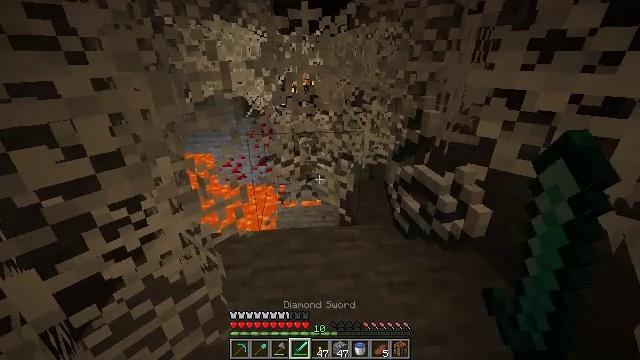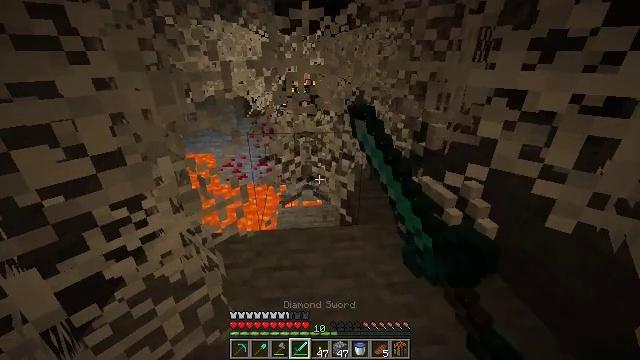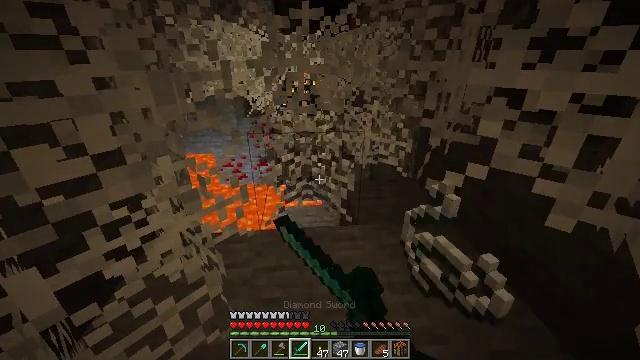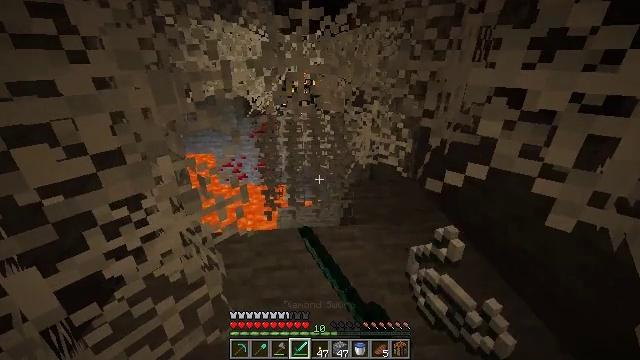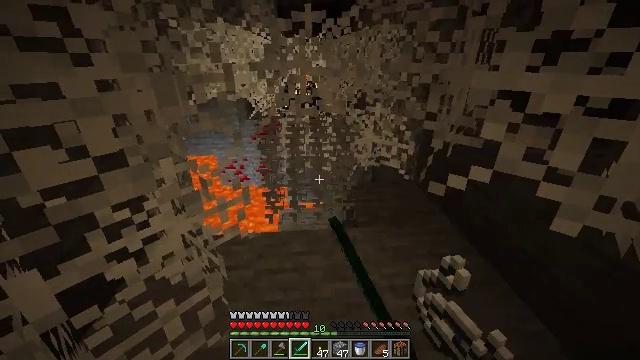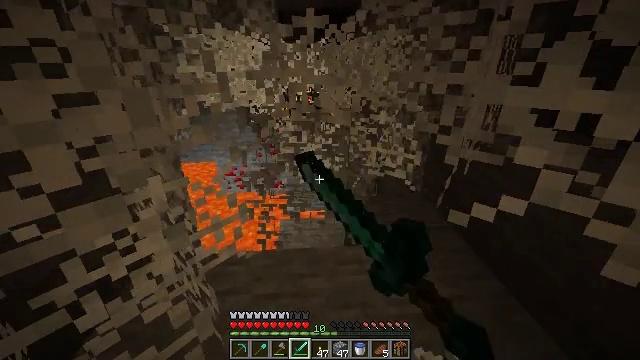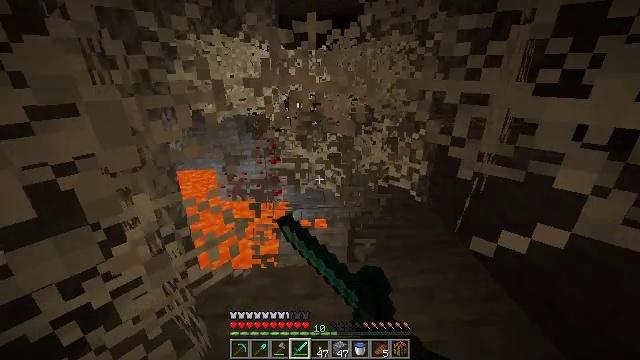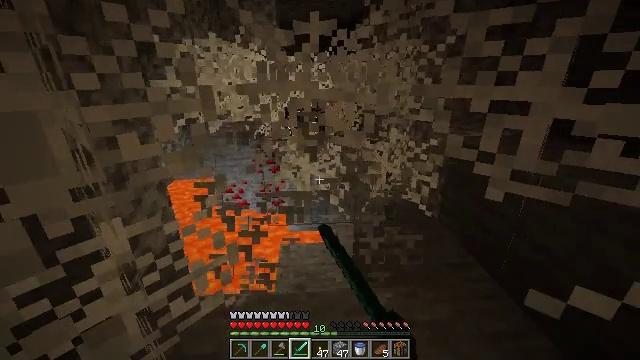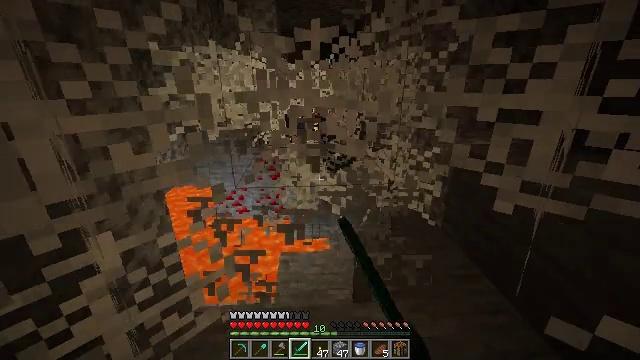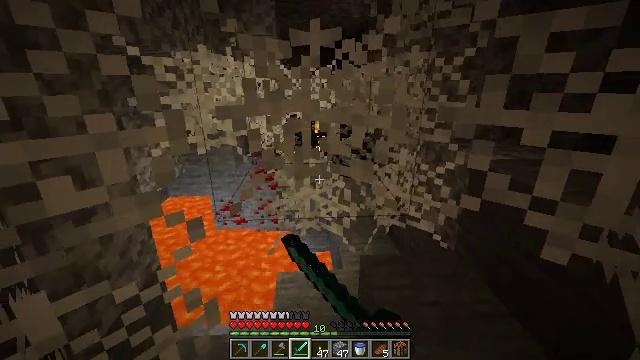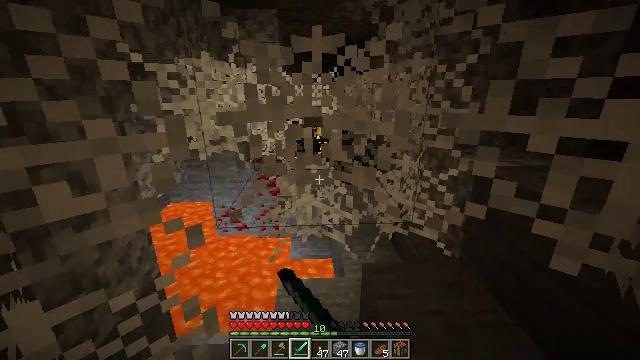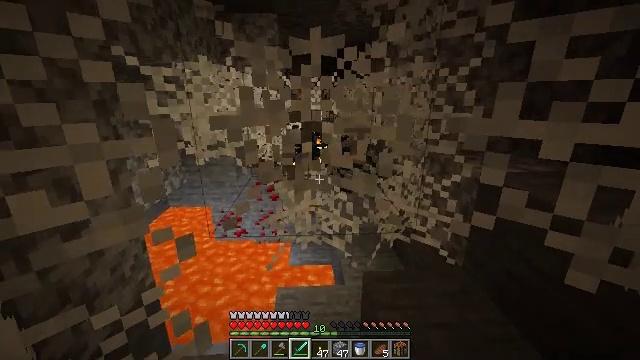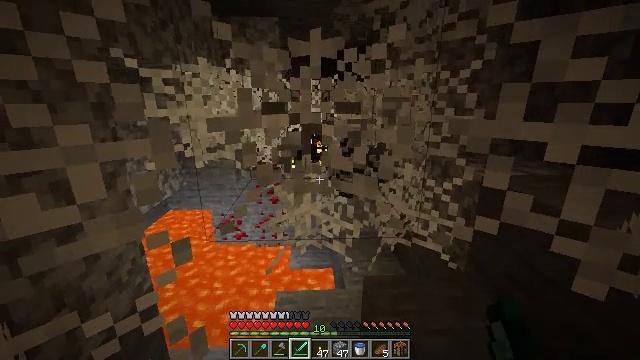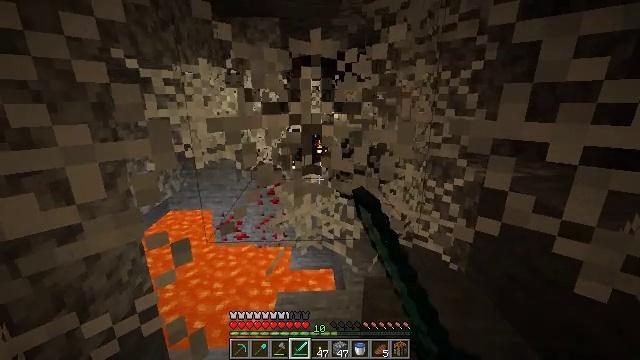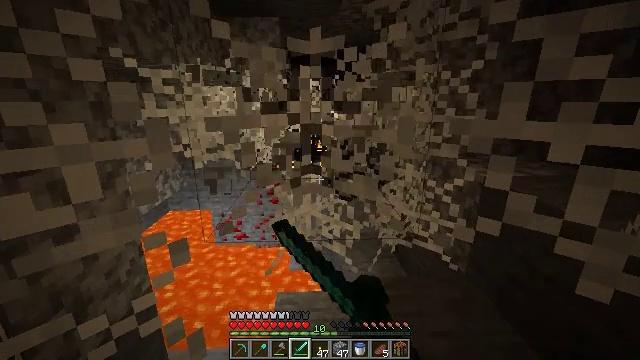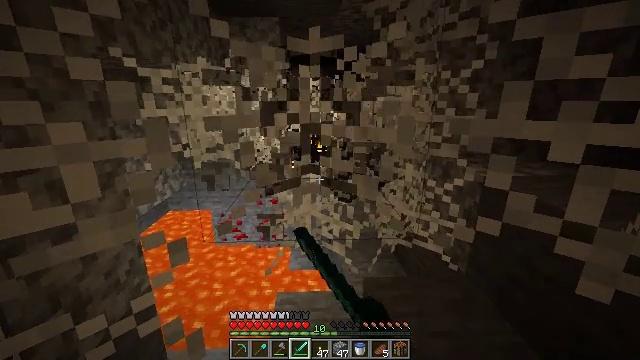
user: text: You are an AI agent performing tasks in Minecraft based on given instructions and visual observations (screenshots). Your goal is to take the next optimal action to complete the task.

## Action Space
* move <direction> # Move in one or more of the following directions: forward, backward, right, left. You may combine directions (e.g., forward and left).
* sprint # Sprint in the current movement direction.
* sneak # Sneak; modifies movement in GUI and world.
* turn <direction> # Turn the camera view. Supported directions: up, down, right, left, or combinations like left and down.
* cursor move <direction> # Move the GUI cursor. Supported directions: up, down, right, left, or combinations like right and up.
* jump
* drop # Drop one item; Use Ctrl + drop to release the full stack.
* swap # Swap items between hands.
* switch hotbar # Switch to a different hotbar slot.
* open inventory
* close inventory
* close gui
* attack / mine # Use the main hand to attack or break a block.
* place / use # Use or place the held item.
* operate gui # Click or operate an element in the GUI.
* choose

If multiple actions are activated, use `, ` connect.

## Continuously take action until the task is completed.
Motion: motion action
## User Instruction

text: Mine the cobweb to clear the path.
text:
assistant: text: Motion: attack / mine
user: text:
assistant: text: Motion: attack / mine
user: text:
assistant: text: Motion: attack / mine
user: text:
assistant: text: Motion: move forward, attack / mine
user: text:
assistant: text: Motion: move forward, attack / mine
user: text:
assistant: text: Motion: move forward, turn up, attack / mine
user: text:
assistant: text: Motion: move forward, turn up, attack / mine
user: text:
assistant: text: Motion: move forward, turn up, attack / mine
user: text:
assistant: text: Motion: turn up, attack / mine
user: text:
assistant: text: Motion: turn up, attack / mine
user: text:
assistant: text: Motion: attack / mine
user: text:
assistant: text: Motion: attack / mine
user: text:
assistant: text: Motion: attack / mine
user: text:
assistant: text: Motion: attack / mine
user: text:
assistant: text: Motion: attack / mine
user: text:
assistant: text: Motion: attack / mine
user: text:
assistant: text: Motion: attack / mine
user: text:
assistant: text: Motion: attack / mine
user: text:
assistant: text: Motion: attack / mine
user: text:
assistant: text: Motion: attack / mine
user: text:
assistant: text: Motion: move forward, attack / mine
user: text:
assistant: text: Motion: move forward, turn down, attack / mine
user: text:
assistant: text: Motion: move forward, turn down, attack / mine
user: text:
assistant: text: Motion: attack / mine
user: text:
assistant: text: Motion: attack / mine
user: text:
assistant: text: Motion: turn down, attack / mine
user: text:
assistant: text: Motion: turn down, attack / mine
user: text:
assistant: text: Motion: attack / mine
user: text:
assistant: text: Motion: attack / mine
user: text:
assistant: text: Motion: turn left and down, attack / mine